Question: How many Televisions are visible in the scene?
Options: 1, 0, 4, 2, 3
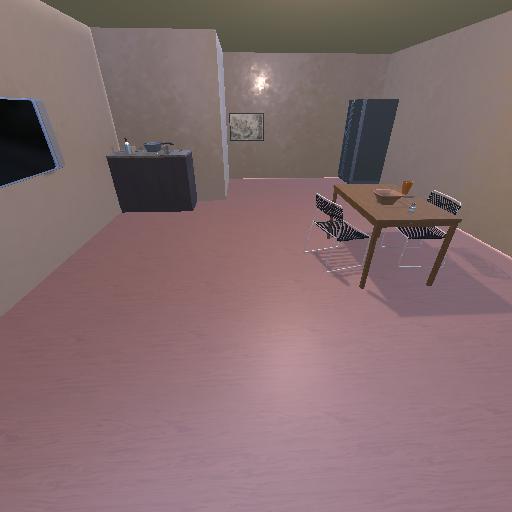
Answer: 1